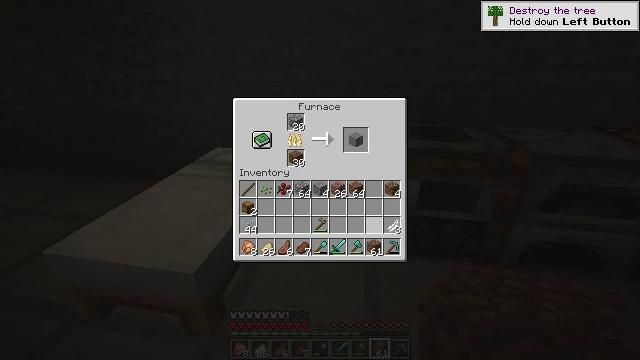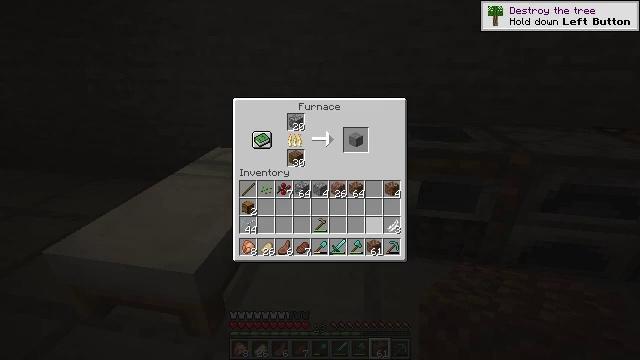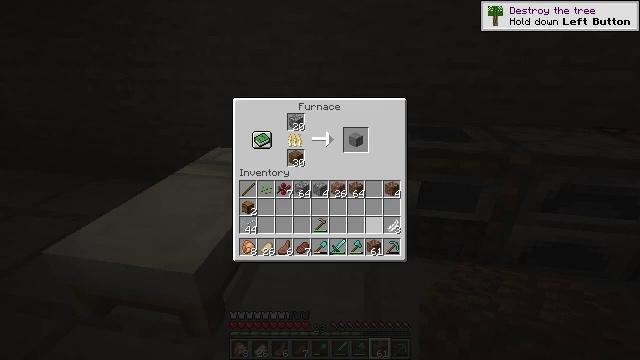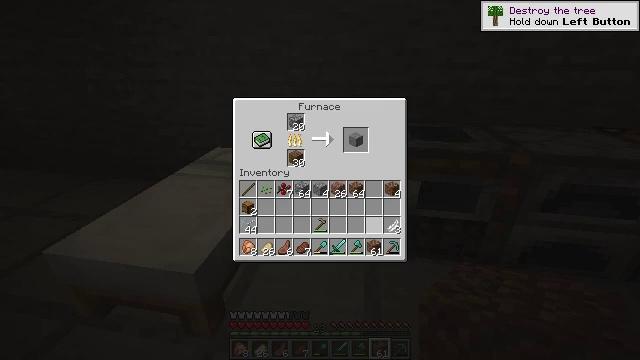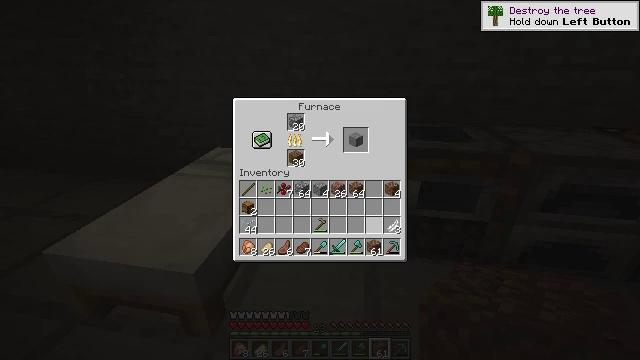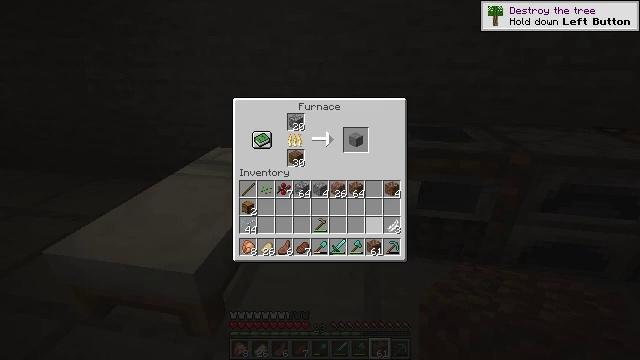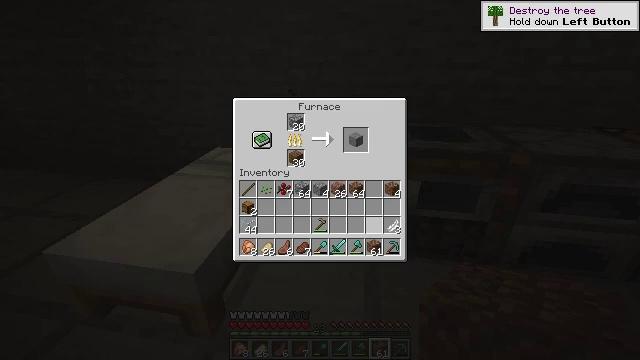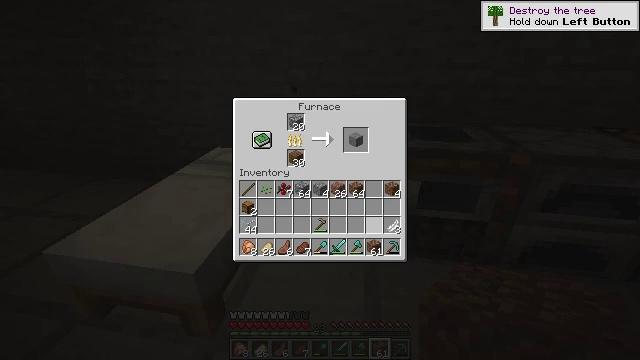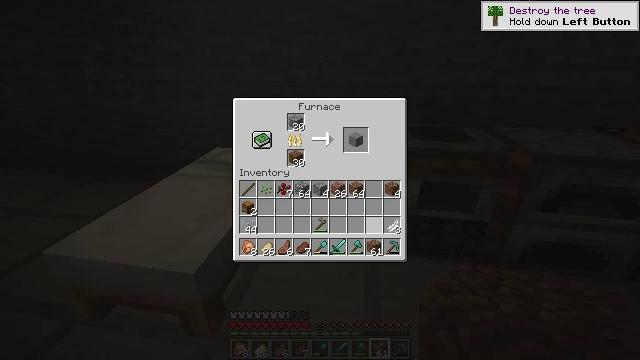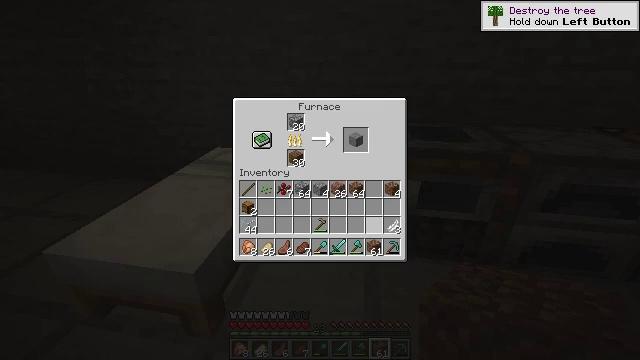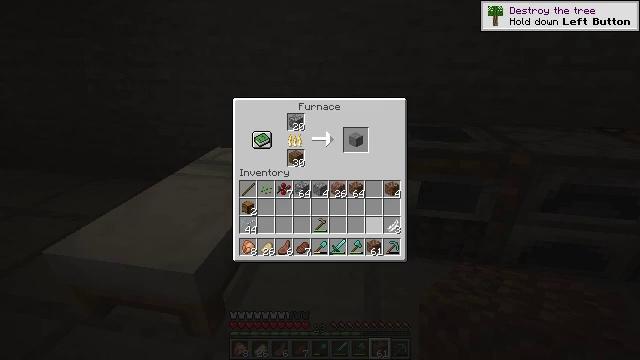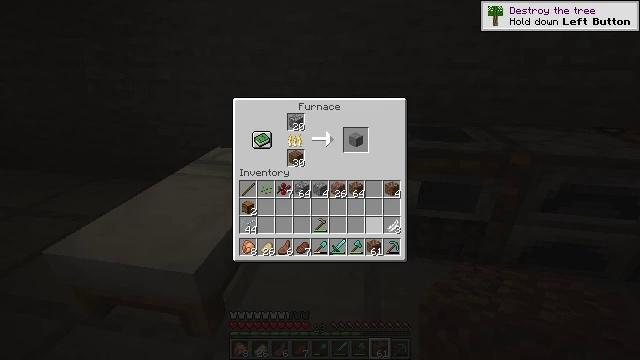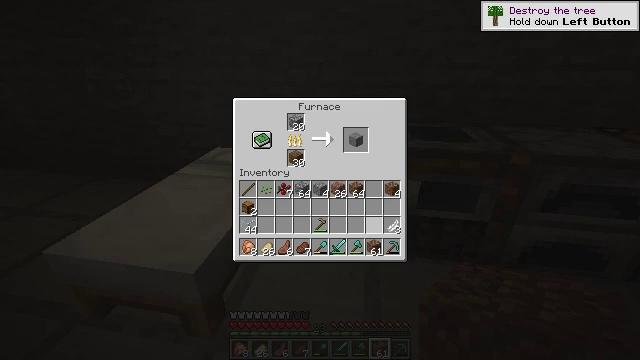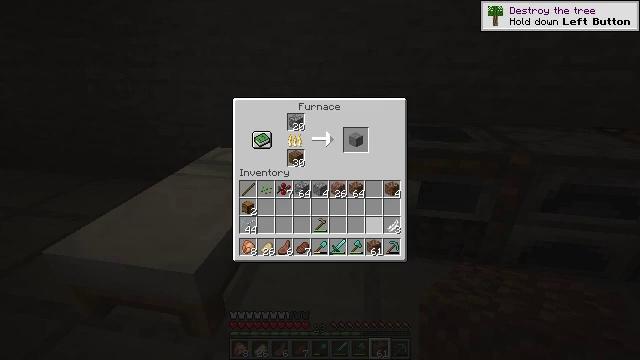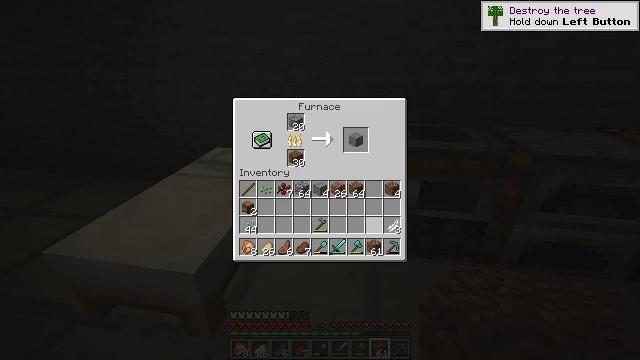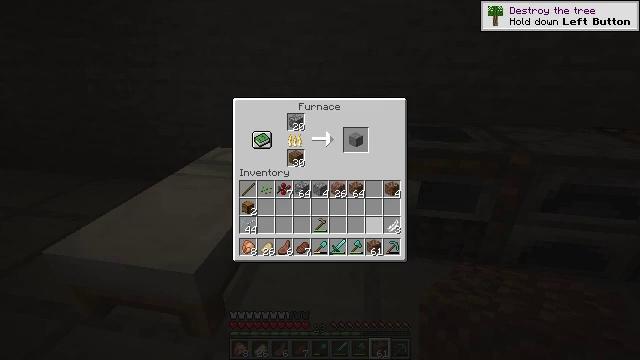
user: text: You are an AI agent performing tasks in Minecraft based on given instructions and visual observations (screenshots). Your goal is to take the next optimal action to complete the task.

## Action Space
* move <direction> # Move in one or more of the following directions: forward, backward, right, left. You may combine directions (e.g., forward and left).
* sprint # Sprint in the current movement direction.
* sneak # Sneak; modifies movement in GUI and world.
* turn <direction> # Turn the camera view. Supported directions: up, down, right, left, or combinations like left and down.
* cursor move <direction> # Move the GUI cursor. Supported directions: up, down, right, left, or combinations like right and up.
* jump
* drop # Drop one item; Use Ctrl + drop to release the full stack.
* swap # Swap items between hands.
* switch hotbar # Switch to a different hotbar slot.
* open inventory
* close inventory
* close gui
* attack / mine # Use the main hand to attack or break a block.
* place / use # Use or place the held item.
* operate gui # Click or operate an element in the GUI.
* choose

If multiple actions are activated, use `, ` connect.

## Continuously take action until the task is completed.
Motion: motion action
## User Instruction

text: Mine the sweet berry bush.
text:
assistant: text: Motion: no_op
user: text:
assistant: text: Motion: no_op
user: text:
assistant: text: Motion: no_op
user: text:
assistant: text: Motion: no_op
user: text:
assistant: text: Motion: no_op
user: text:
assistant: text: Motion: no_op
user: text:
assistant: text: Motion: no_op
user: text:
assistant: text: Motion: no_op
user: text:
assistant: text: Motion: no_op
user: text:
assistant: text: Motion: no_op
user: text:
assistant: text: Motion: no_op
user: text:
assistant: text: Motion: no_op
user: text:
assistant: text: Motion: no_op
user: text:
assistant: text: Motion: no_op
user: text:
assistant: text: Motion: no_op
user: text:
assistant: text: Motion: no_op
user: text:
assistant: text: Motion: no_op
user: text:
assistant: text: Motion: no_op
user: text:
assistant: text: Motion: no_op
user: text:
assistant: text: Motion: no_op
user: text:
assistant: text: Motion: no_op
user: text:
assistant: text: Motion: no_op
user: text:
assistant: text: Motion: no_op
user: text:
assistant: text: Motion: no_op
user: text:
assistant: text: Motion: no_op
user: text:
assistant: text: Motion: no_op
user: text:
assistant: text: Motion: no_op
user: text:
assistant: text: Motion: no_op
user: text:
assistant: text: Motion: no_op
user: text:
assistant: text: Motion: no_op